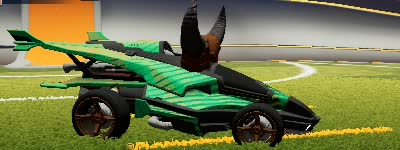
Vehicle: aftershock